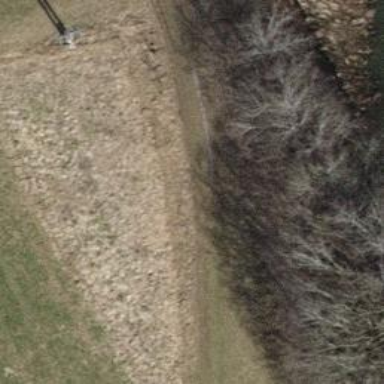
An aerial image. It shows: Compacted track with grade 4 tracktype.